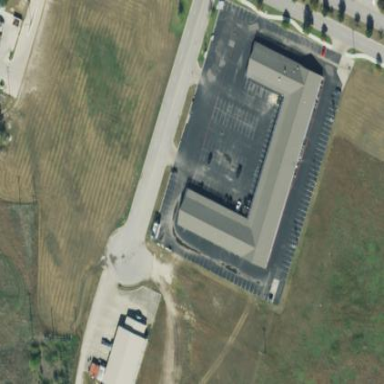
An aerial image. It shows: Commercial building.